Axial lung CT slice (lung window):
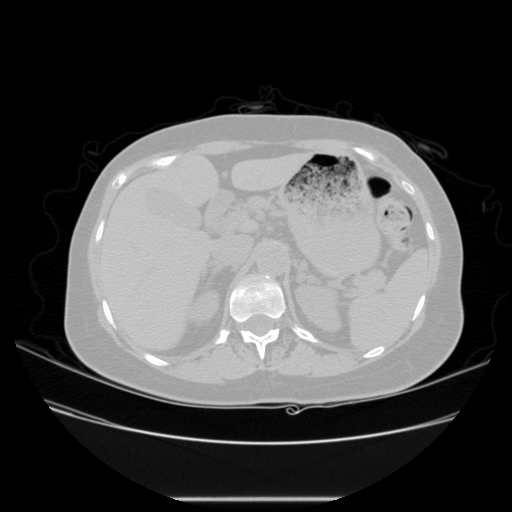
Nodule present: no